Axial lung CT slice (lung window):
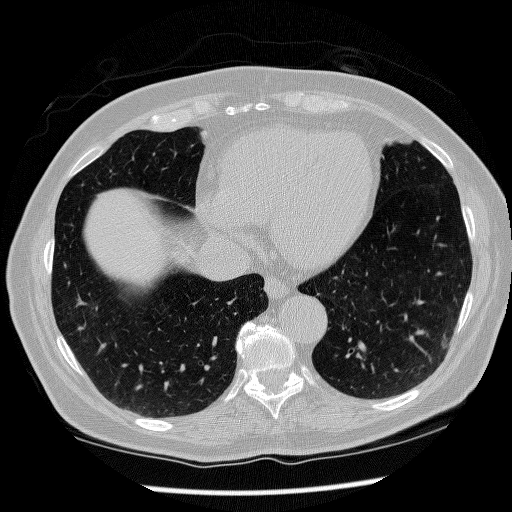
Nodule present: no